Field crop: tomato
Growth stage: 2
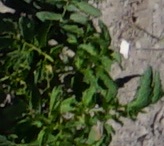
Species: tomato